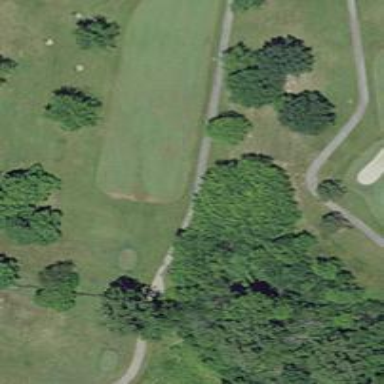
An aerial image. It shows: Path for both road and golf.